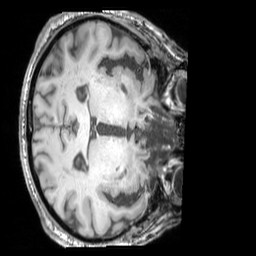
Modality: T1w
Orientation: axial
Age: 74
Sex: male
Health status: ill
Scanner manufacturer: siemens
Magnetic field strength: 3 T
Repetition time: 1.75 s
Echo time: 0.00418 s